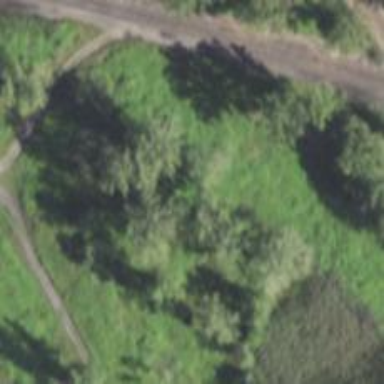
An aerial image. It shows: Abandoned railway.